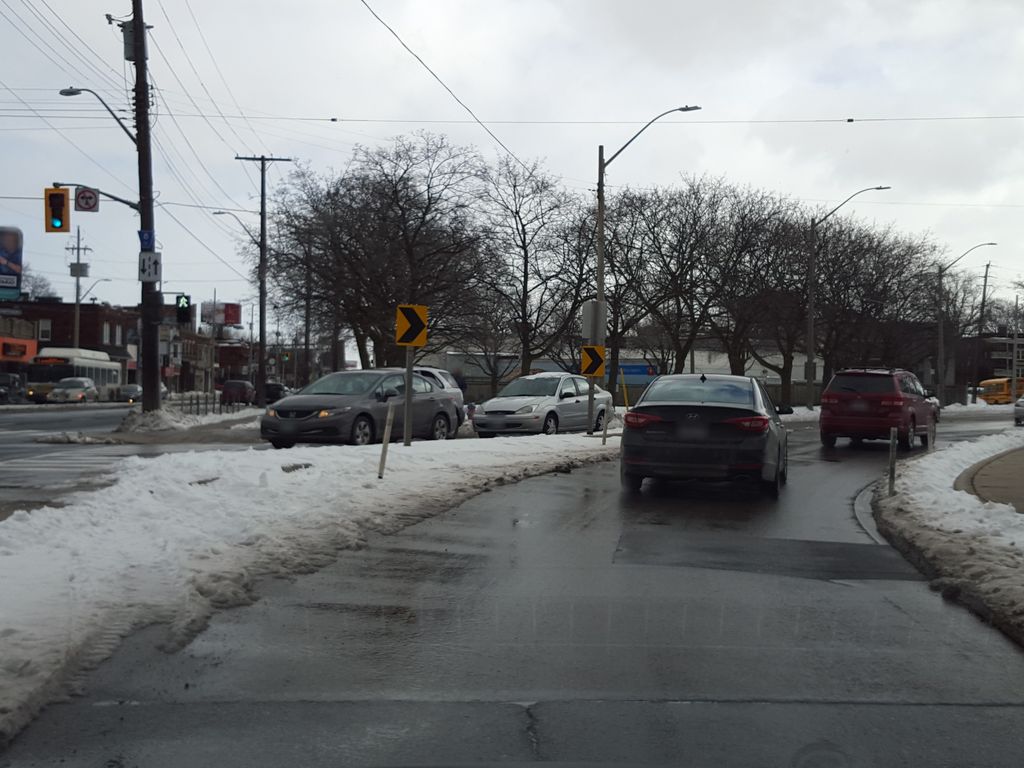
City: hamilton